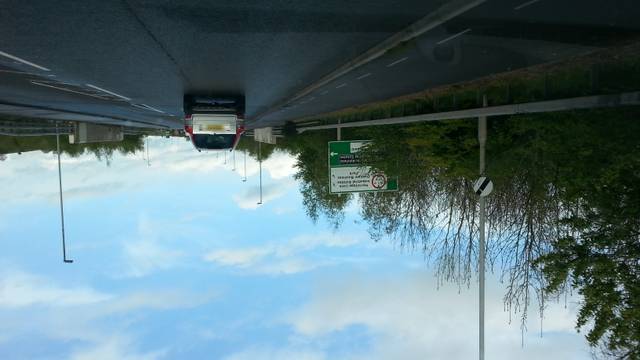
Region: United Kingdom
Coordinates: 53.128, -1.23